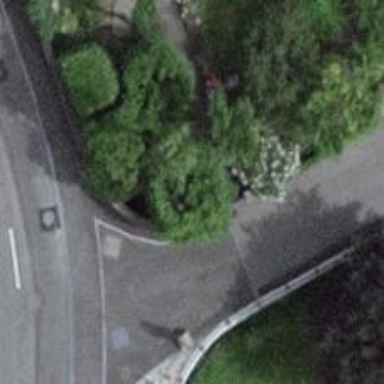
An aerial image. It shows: Fountain.